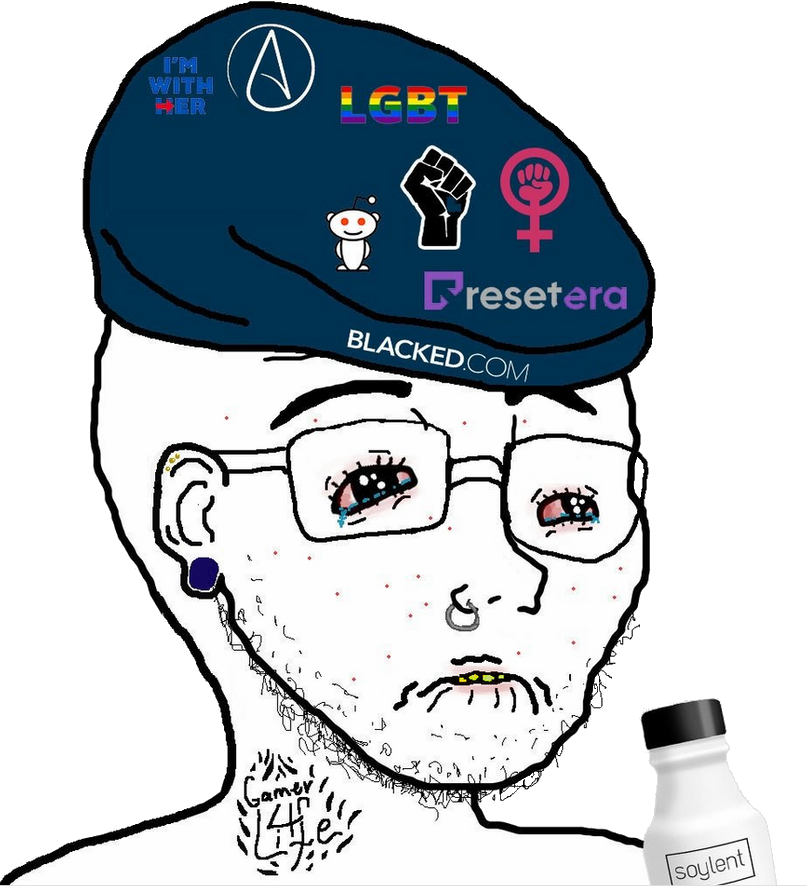
Label: 5_Soyjak